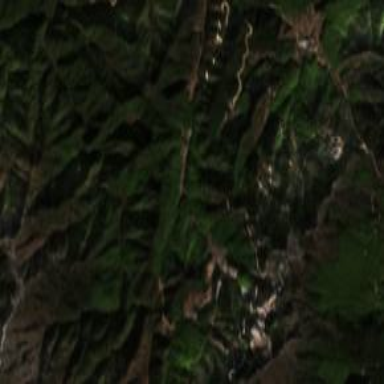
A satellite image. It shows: Forest that produces bamboo.